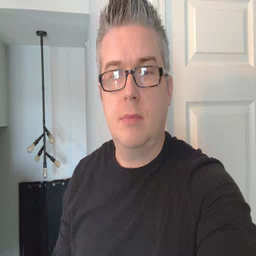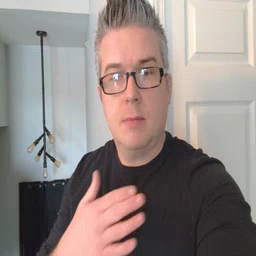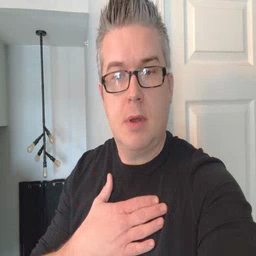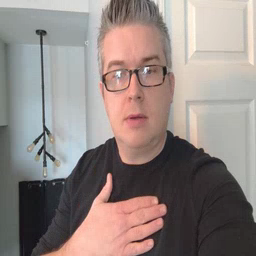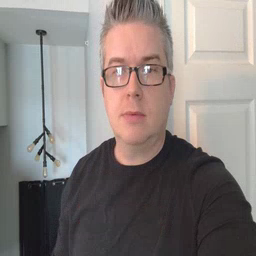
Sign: minemy